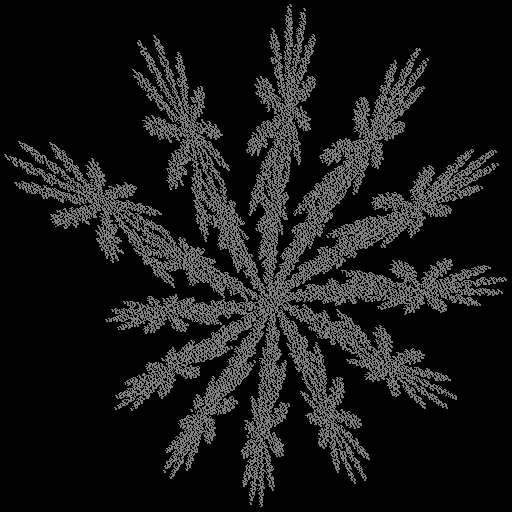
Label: swirl